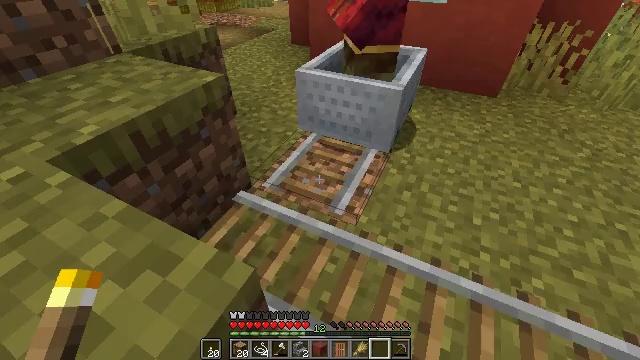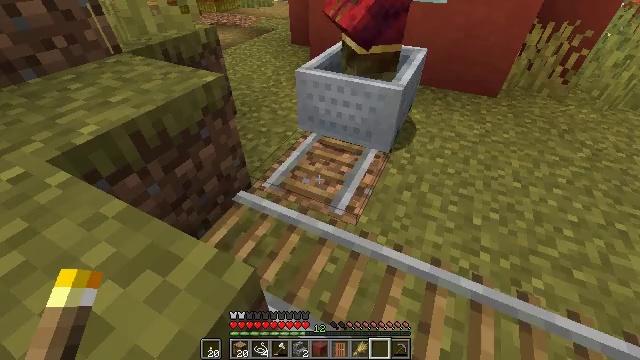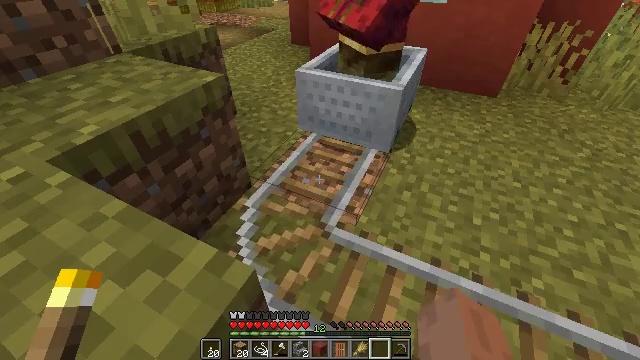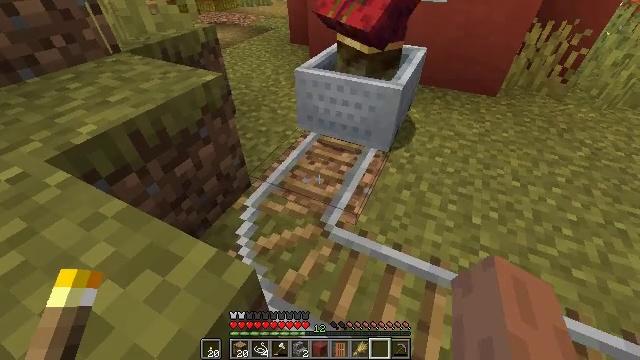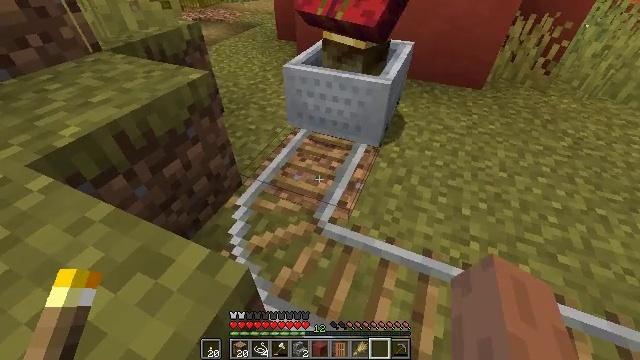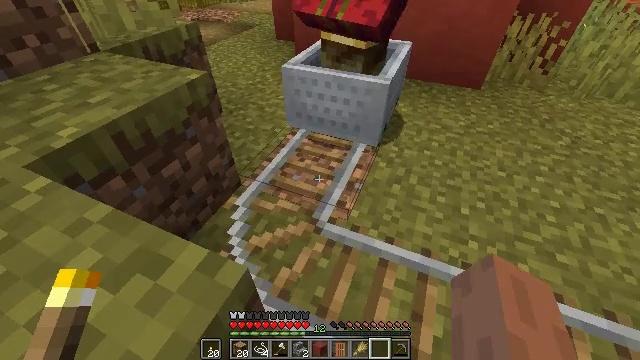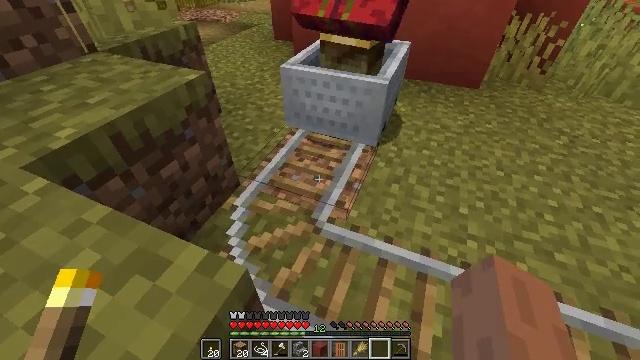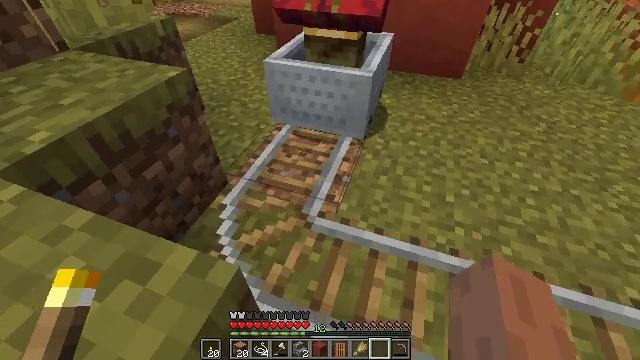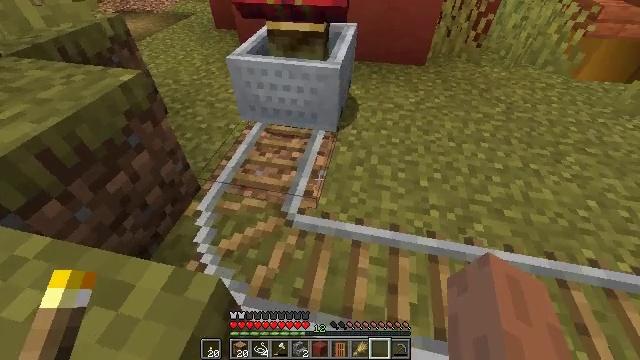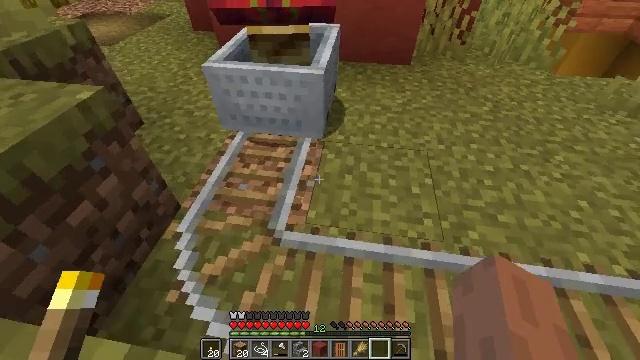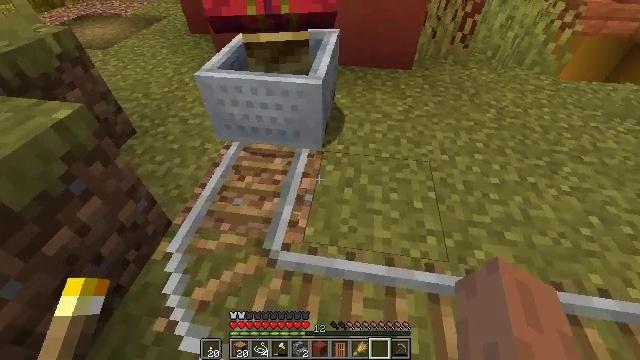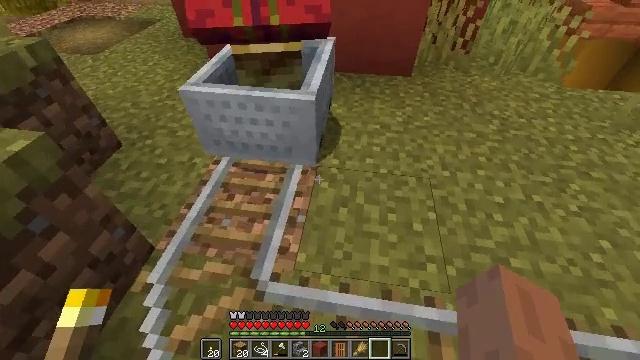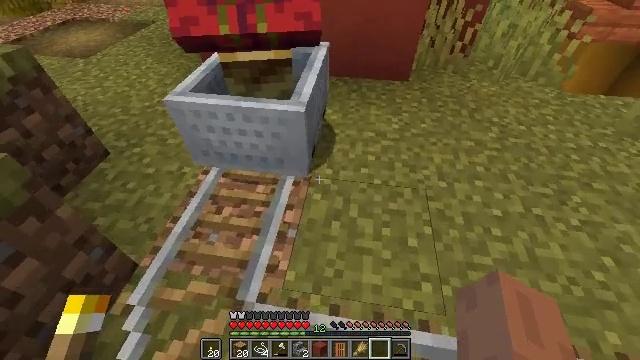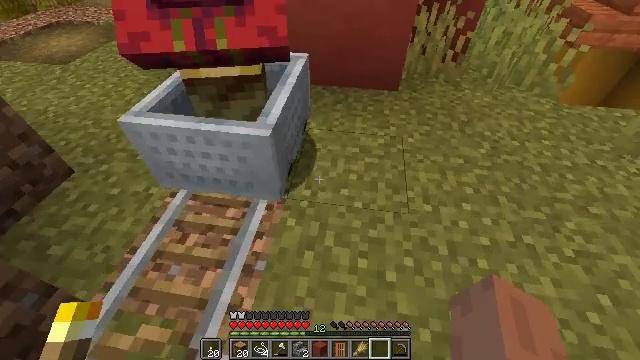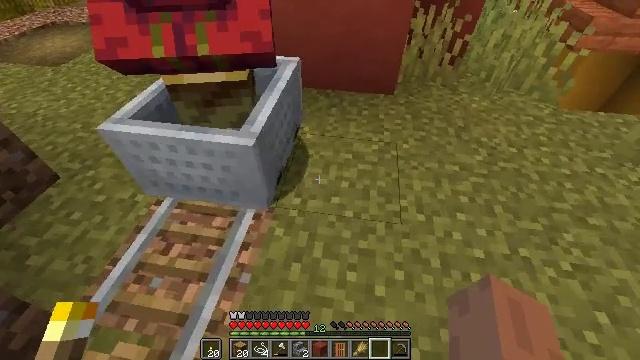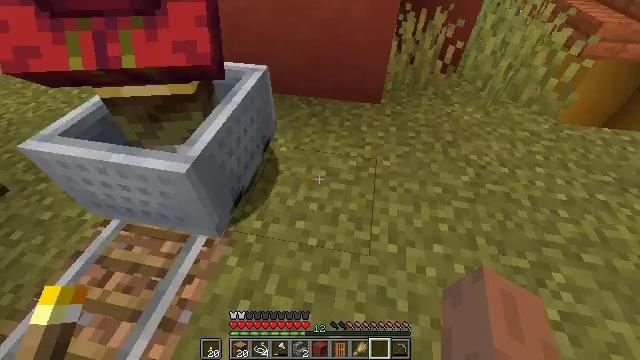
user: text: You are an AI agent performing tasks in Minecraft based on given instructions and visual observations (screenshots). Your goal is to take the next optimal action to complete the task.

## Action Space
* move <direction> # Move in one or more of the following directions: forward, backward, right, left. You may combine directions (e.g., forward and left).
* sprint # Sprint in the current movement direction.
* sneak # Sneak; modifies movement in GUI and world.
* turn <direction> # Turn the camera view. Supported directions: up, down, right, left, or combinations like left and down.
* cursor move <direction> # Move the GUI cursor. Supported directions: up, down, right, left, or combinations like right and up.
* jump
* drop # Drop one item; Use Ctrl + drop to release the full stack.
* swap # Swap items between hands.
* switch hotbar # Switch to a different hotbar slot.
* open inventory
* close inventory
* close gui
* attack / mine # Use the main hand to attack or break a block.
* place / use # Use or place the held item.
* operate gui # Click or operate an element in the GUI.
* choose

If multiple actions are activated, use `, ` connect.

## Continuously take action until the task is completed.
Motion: motion action
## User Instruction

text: Collect rails for building a railway.
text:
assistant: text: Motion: no_op
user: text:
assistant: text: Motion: no_op
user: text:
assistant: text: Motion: no_op
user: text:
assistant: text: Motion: turn right
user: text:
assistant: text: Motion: no_op
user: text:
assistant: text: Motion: no_op
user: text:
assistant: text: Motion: turn right and down
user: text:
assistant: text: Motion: move forward, turn right and down
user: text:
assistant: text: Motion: move forward, turn right
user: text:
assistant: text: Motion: move forward
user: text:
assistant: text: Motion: move forward and move right
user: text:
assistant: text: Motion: move forward and move right
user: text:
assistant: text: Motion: move forward and move right
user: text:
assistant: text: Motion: move forward and move right
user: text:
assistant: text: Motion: move forward and move right, turn left
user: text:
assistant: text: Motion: move forward and move right
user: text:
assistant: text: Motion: move forward and move right
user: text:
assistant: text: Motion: move forward and move right, sprint
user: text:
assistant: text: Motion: move forward and move right, sprint, turn left
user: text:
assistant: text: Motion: move forward and move right, sprint, turn left
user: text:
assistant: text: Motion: move forward and move right, sprint, turn left and up
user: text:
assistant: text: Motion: move forward and move right, sprint, turn left and up
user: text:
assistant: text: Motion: move forward and move right, turn left
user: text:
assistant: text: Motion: move forward and move right, turn left
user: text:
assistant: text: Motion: move forward and move right, turn left
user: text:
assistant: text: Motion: move forward and move right, turn left
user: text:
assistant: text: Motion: move forward, turn left
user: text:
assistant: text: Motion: move forward
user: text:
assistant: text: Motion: move forward
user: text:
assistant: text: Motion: move forward and move right, turn left